The image is an STFT spectrogram (time versus frequency) of a rolling-element bearing's vibration signal. Diagnose the bearing from this image, choosing from: normal, inner_race, outer_race, ball.
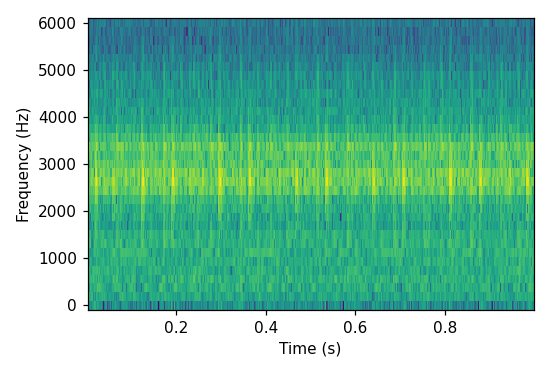
Answer: outer_race